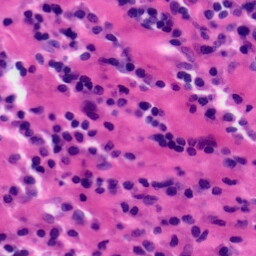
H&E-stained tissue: Tonsil